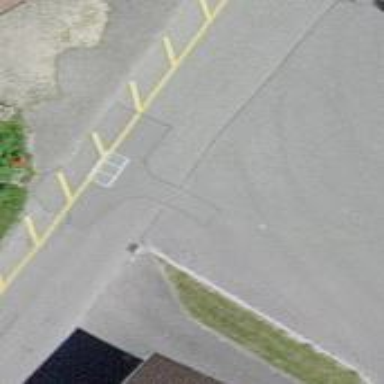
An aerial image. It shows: Unclassified road with asphalt surface.